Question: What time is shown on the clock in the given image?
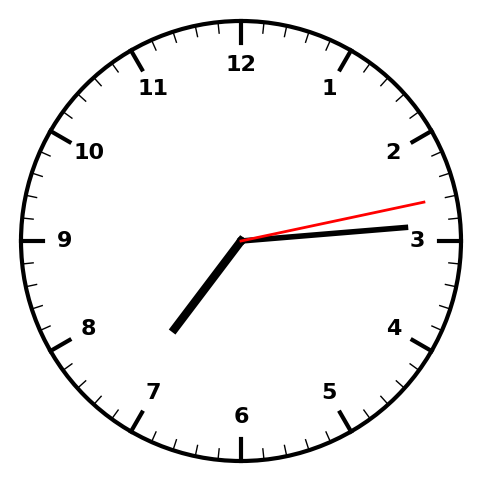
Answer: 07:14:13